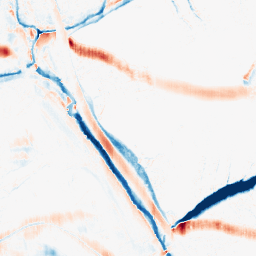
Category: morphological
Decomposition family: morphological_ellipse
Decomposition parameters: operation: average
width: 20
height: 5
Upsampling method: bspline
Upsampling parameters: scale: 2
Upsampling scale: 2